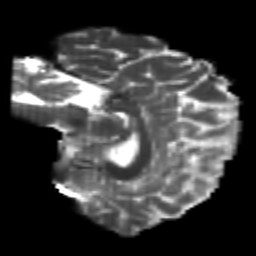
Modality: T2w
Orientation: sagittal
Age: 24
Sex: female
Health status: healthy
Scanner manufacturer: philips
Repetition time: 7.385 s
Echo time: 0.08599 s